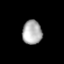
Tissue: lung
Cell type: Epithelial cells
Senescence score: 0.2282
Nuclear area (px): 458
Mean DAPI intensity: 175.17